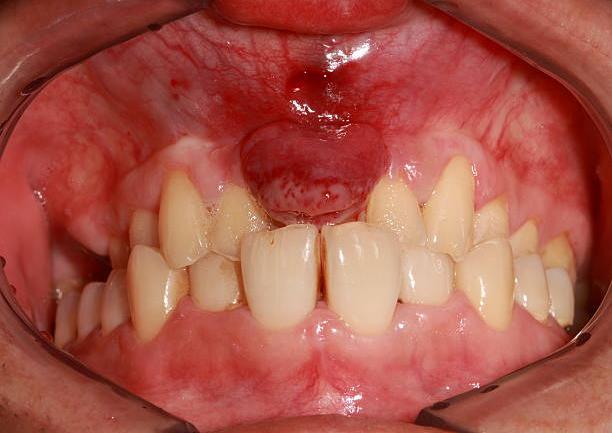
Condition: Gingivitis